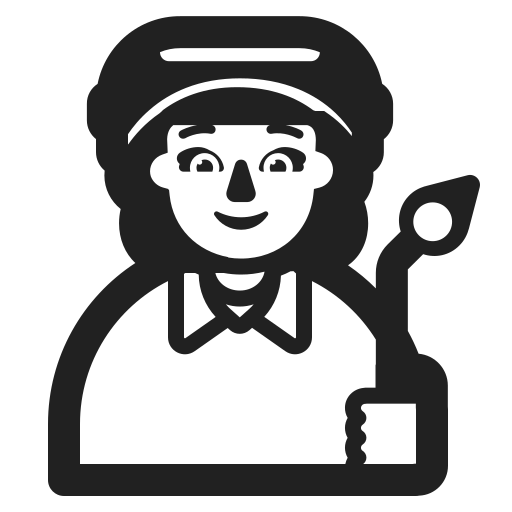
woman factory worker high contrast default